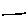
Label: line